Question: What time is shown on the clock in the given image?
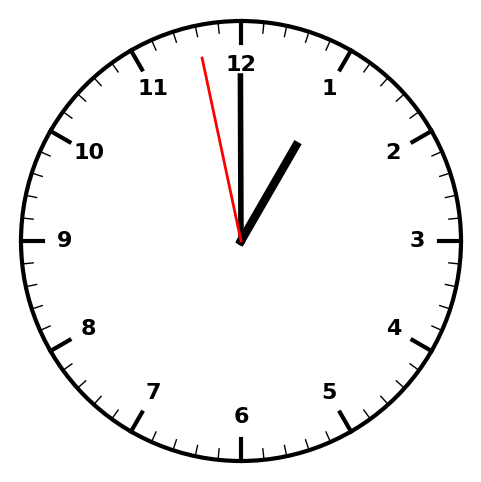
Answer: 12:59:58